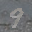
Label: 9